A scalogram of one vibration snapshot from a rotating bearing is shown, computed with a continuous wavelet transform. Based on the visible evidence, which condition applies: normal, inner_race, outer_race, ball?
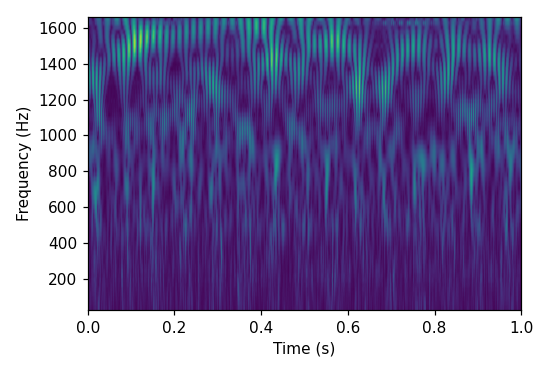
Answer: ball